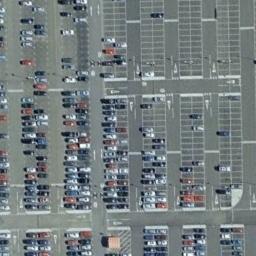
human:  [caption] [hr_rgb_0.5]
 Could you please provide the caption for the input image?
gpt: The parking lot has lots of neatly arranged cars but some parking spaces are still empty .

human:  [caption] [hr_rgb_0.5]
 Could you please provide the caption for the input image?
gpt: There are many cars in the parking lot .

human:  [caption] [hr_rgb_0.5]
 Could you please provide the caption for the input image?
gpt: The parking lot is full of cars .

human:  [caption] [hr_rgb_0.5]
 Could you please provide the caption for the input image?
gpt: There are many yellow signs in the parking lot .

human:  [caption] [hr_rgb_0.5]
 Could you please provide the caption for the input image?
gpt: There are many cars and many empty space on the parking lot .